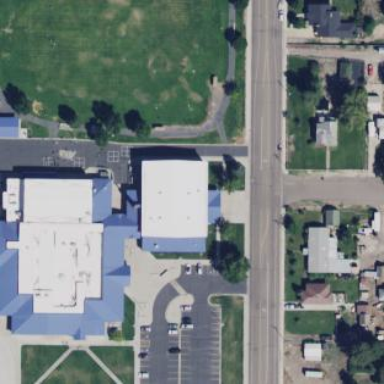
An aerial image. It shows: School.